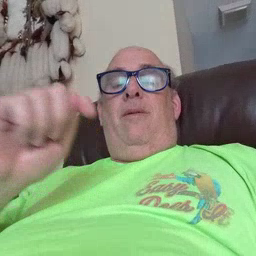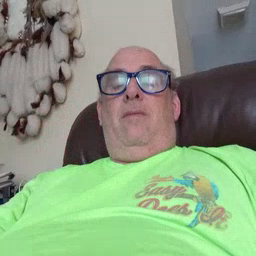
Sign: potty